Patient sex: M
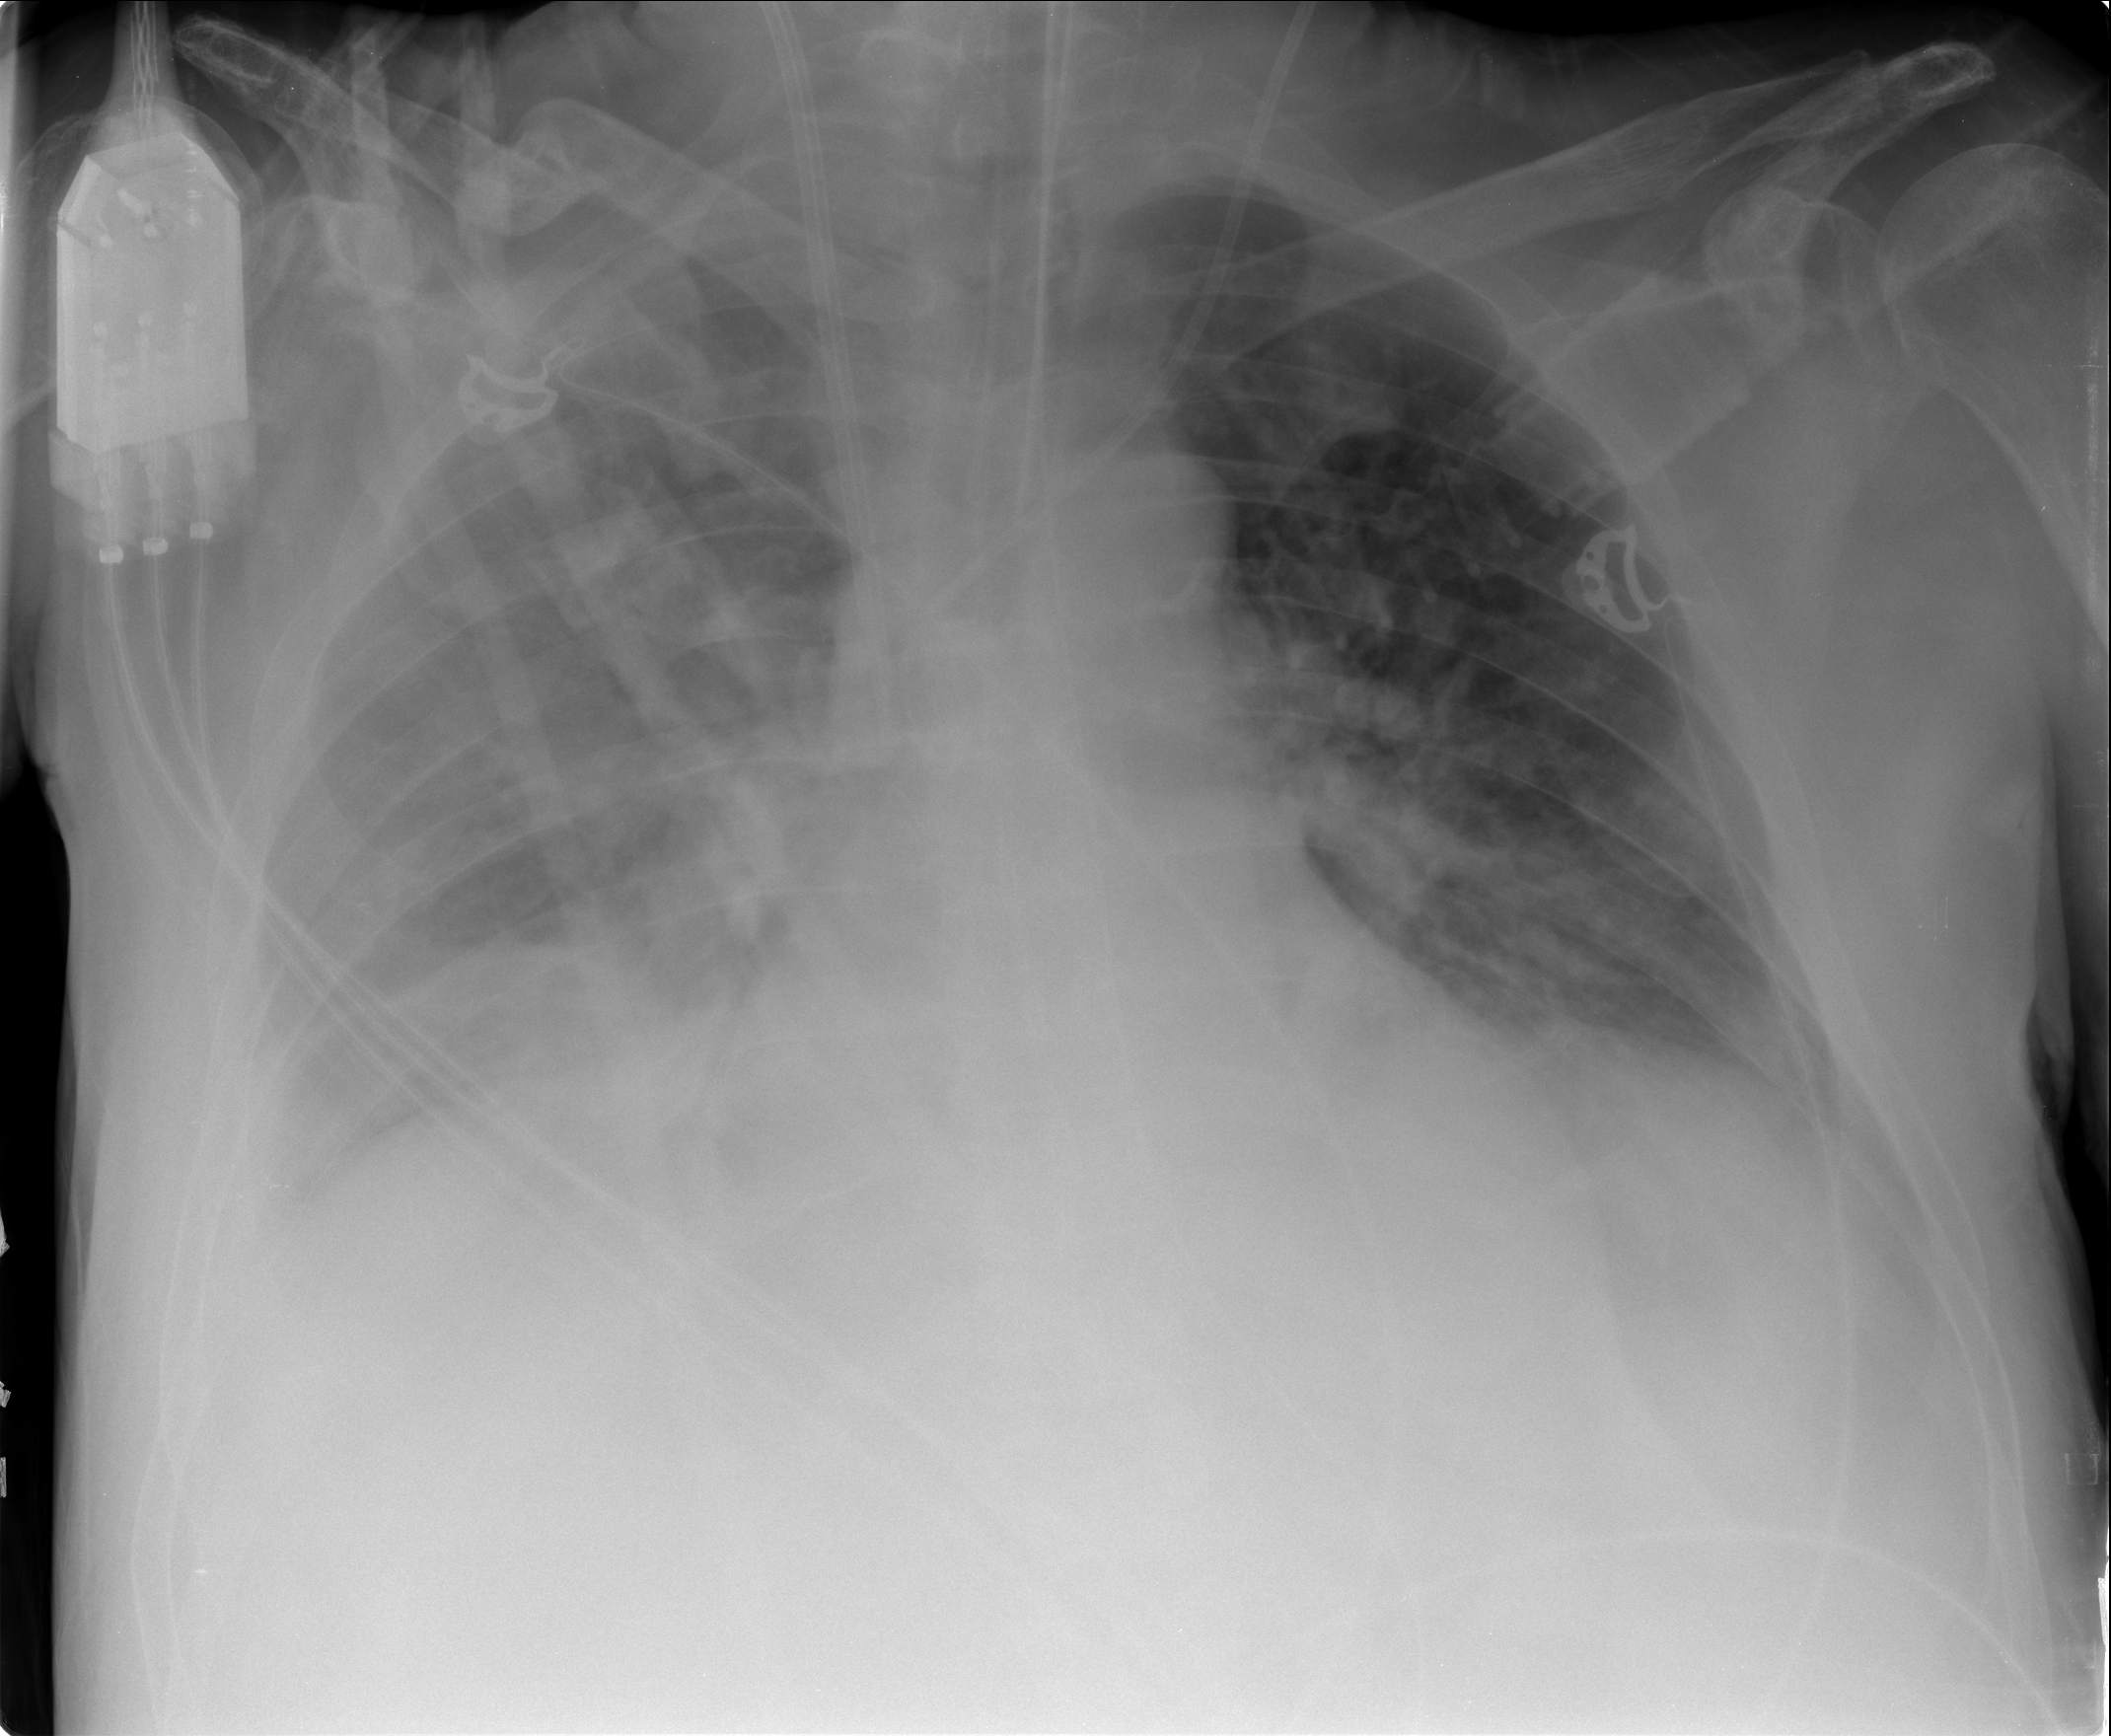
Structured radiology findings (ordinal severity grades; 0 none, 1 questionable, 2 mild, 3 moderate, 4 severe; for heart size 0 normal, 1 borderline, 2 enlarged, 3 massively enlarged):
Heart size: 2
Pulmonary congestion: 3
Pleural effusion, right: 2
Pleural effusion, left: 1
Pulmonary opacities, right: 3
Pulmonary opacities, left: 2
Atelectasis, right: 3
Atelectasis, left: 2